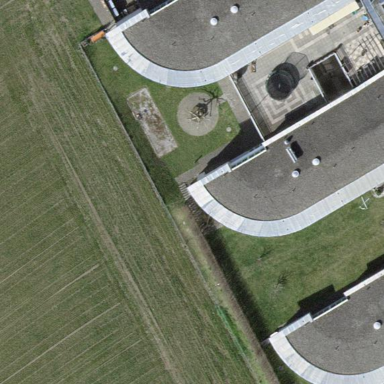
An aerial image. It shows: Building.